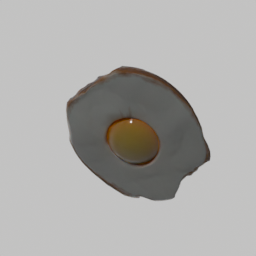
Label: nature